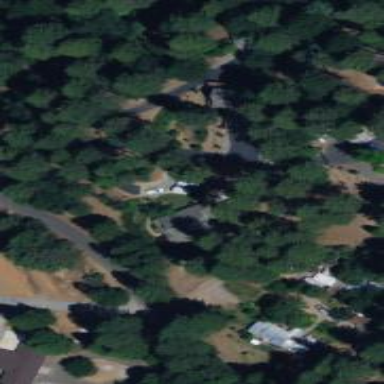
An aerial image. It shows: Driveway.